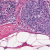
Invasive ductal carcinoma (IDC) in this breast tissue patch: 0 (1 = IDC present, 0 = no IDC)